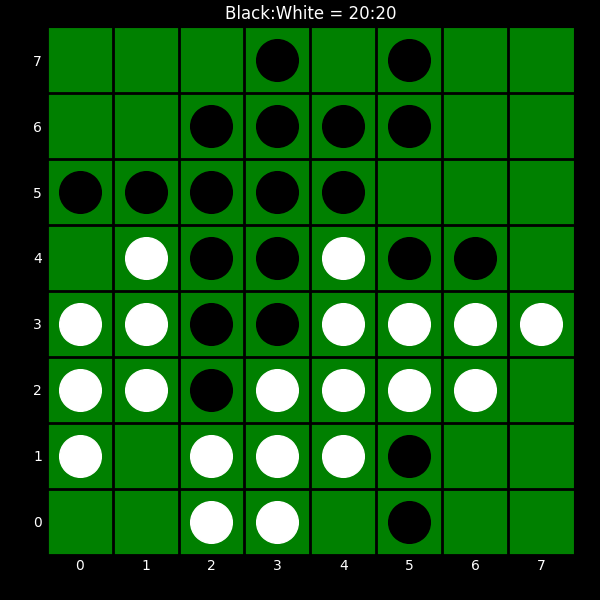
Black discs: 20
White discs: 20